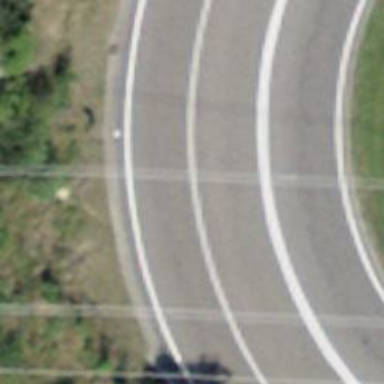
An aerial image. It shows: Asphalt road classified as trunk highway.